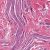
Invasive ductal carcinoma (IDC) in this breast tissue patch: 0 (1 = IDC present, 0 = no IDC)